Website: slack
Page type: billing-address
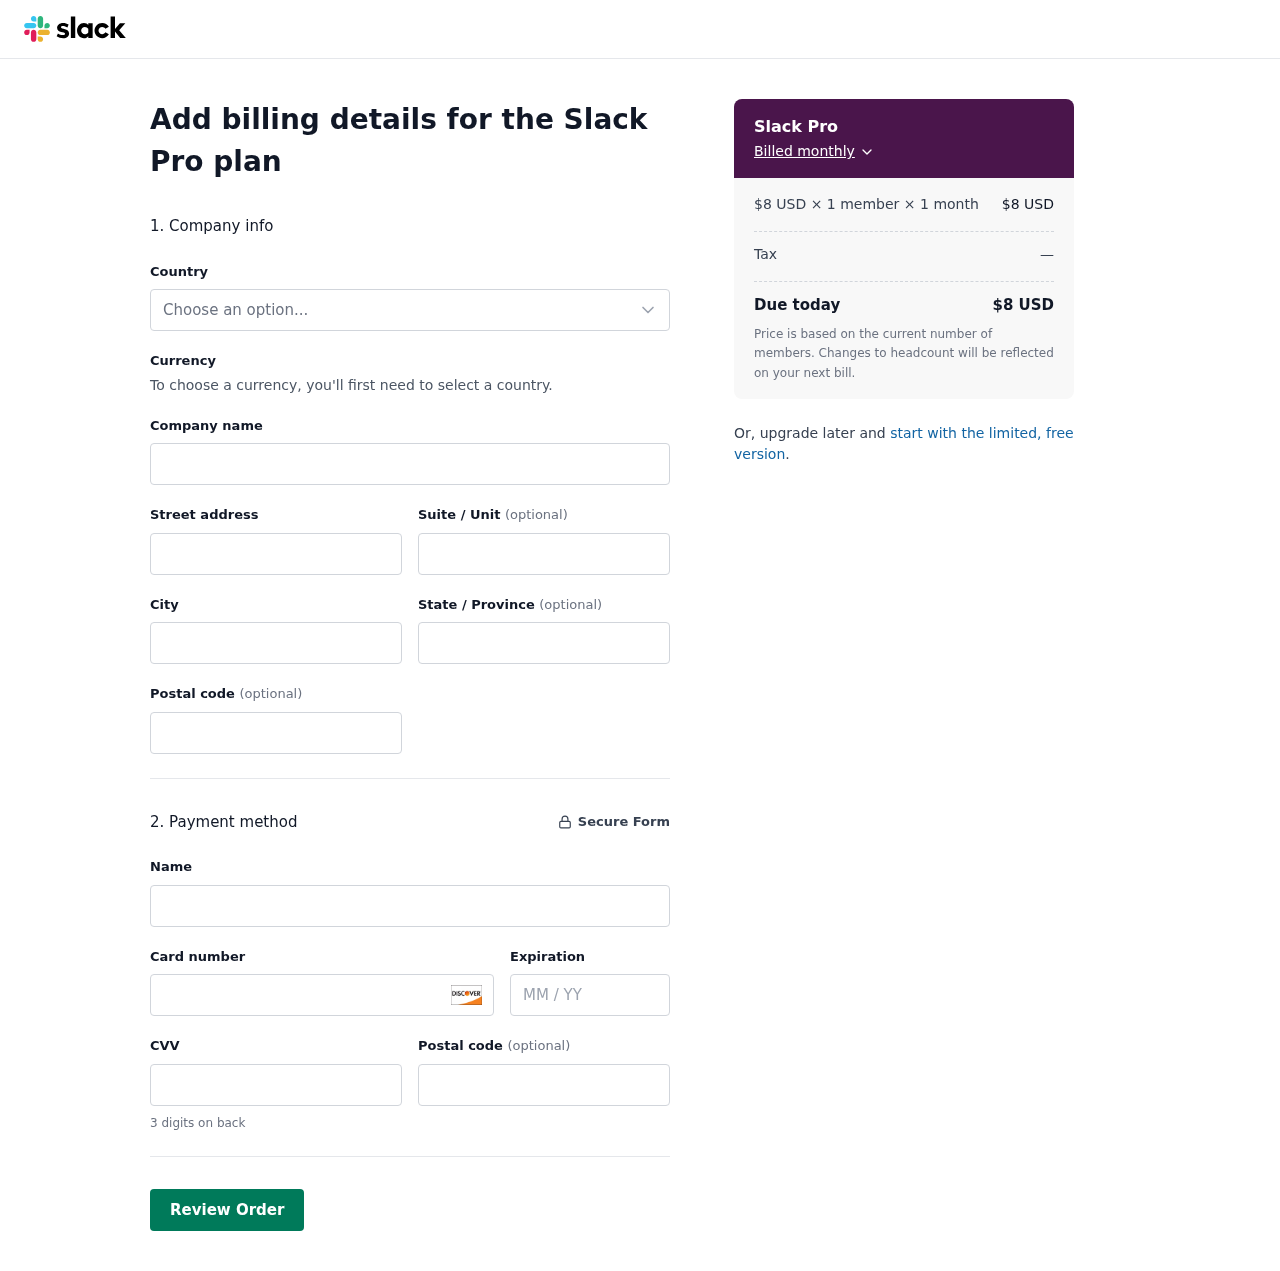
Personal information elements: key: PII_CARD_CVV
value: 332
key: PII_CARD_EXPIRY
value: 09/27
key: PII_CARD_NUMBER
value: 6509 0077 4012 9711
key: PII_CITY
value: Williamsshire
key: PII_COUNTRY
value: United States
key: PII_FULLNAME
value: Andrew Perry
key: PII_POSTCODE
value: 30805
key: PII_STATE
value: Louisiana
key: PII_STREET
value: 4464 Janice Burg
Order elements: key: ORDER_PLAN_PRICE
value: $8 USD
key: ORDER_NUM_MEMBERS
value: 1 member
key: ORDER_NUM_MONTHS
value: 1 month
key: ORDER_SUBTOTAL
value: $8 USD
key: ORDER_TAX
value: —
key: ORDER_TOTAL
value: $8 USD